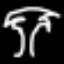
Label: palm tree